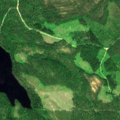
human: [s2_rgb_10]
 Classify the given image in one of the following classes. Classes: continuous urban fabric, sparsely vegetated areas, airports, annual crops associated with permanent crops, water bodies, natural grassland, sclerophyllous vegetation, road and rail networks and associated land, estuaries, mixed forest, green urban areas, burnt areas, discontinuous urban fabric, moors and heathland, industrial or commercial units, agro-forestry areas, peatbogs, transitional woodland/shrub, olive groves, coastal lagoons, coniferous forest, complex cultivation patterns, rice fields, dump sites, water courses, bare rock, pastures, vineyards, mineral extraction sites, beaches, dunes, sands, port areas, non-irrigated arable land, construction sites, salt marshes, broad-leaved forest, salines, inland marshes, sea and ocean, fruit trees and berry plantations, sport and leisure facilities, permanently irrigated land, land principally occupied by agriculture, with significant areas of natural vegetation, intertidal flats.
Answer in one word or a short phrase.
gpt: coniferous forest, mixed forest, water bodies